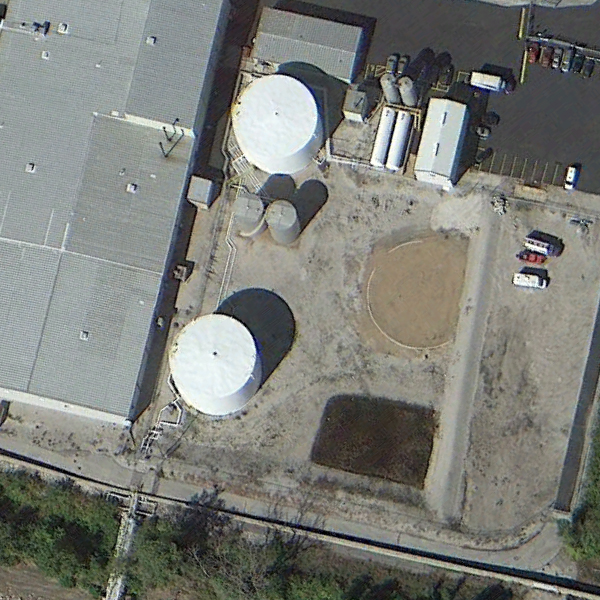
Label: StorageTanks